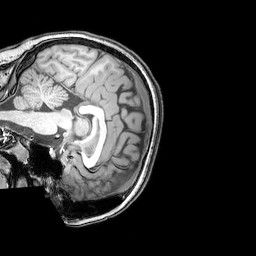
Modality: T1w
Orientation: sagittal
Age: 23
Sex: female
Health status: healthy
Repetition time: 0.081 s
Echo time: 0.037 s